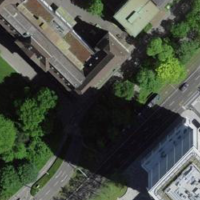
EUNIS habitat code: 57
Species observed at this site:
Corvus corone
Turdus merula
Buxus sempervirens